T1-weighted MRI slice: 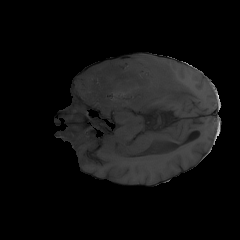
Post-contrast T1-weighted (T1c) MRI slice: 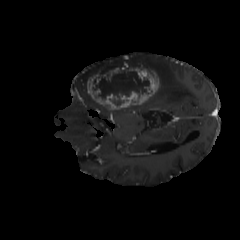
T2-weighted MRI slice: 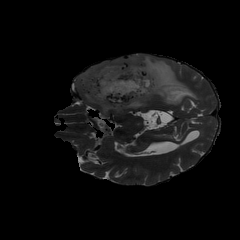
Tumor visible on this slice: yes